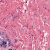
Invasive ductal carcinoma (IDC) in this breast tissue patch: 0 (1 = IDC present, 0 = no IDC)